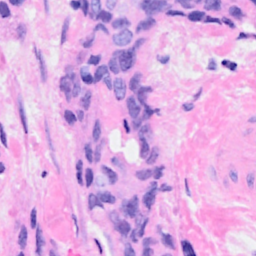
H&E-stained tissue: Breast